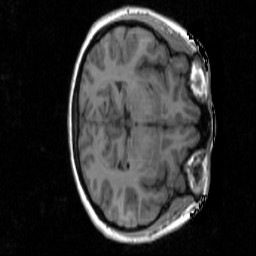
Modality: T1w
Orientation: axial